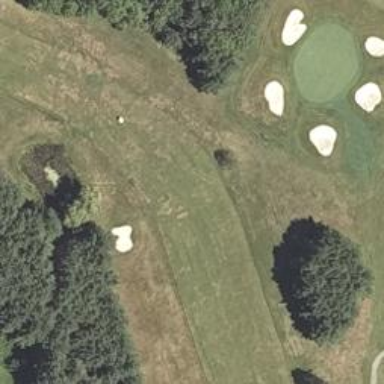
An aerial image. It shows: Golf hole.